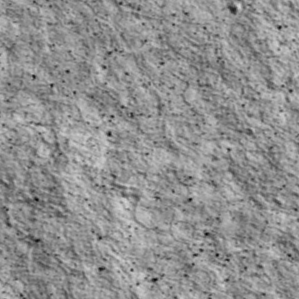
Label: non_frost